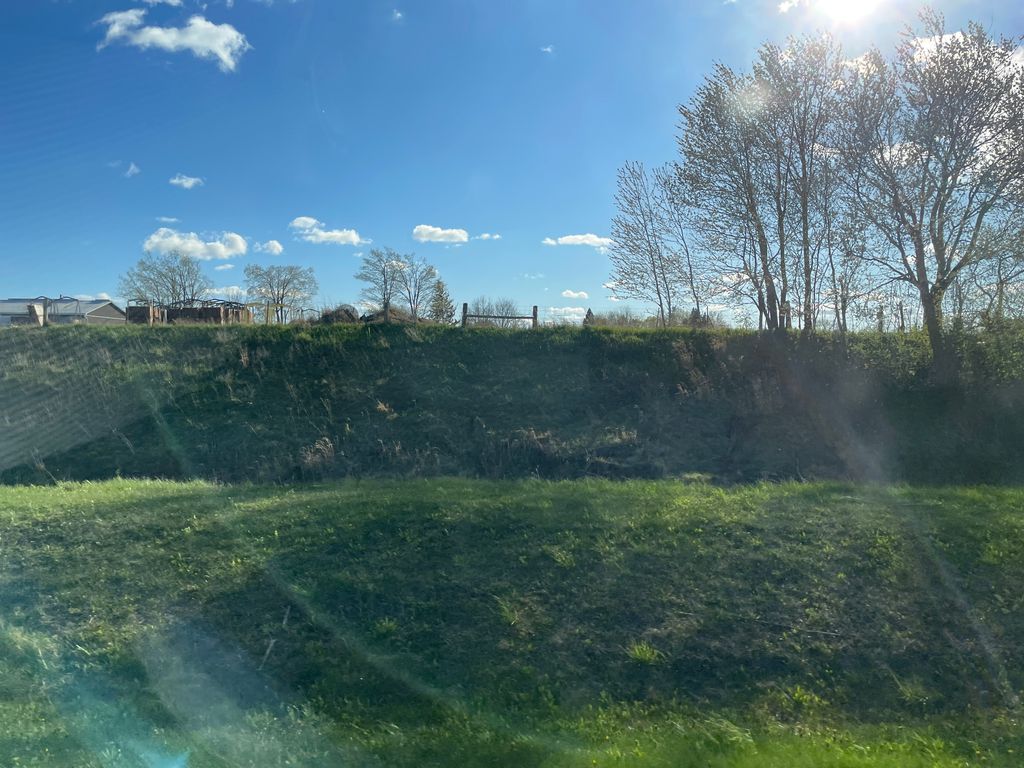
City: kitchener-waterloo